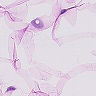
Metastatic tissue present: no